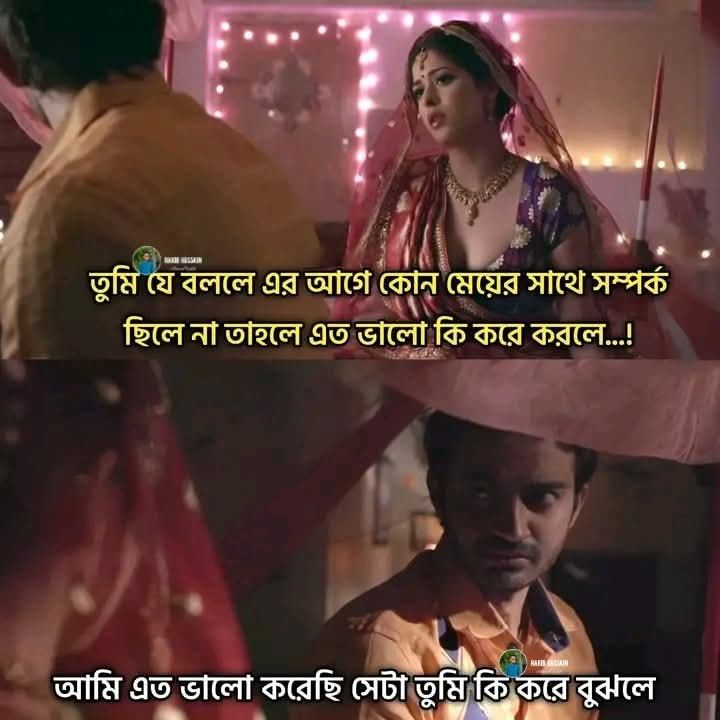
Text: তুমি যে বললে এর আগে কোন মেয়ের সাথে সম্পর্ক ছিলে না তাহলে এত ভালো কি করে করলে...!
আমি এত ভালো করেছি সেটা তুমি কি করে বুঝলে
Label: Non Hate